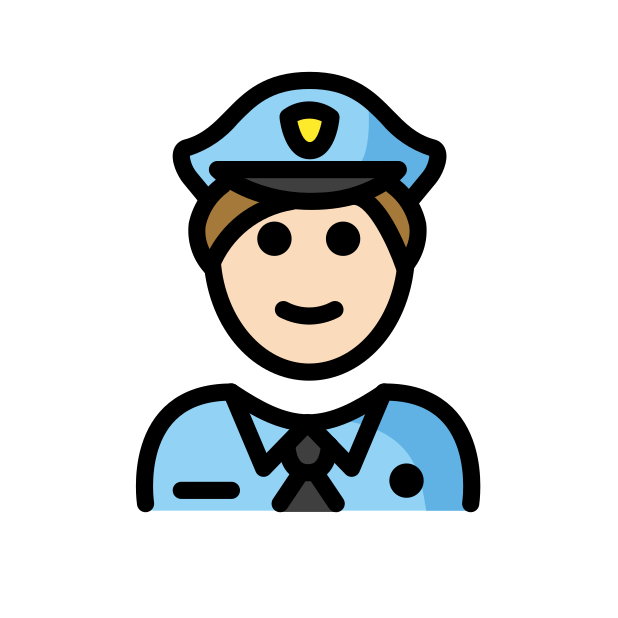
man police officer: light skin tone